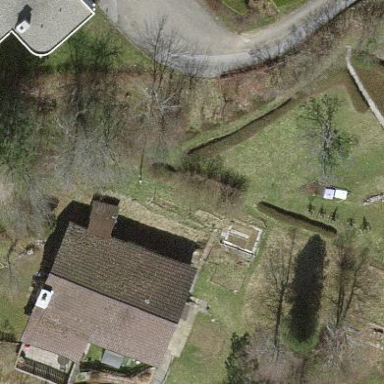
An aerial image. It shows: Simple house.